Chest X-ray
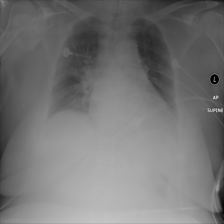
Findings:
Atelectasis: negative
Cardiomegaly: negative
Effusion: negative
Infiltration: negative
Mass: negative
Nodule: negative
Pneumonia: negative
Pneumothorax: negative
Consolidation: negative
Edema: positive
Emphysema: negative
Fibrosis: negative
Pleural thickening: negative
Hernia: negative